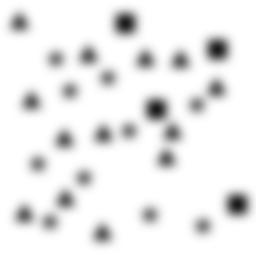
Squares: 4
Triangles: 13
Stars: 10
Total shapes: 27